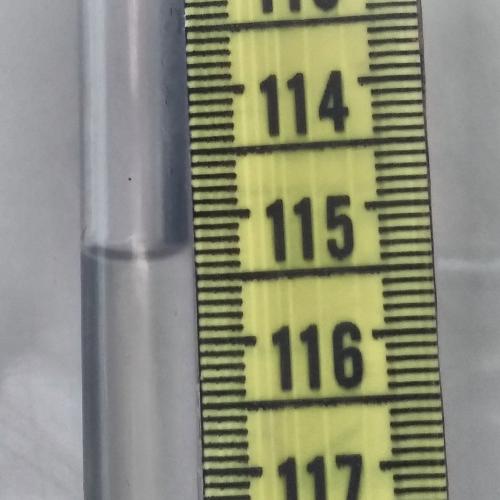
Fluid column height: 115.3 cm